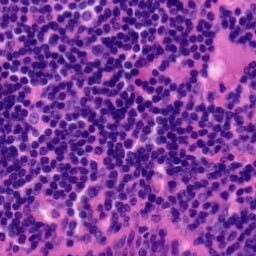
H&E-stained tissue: Tonsil